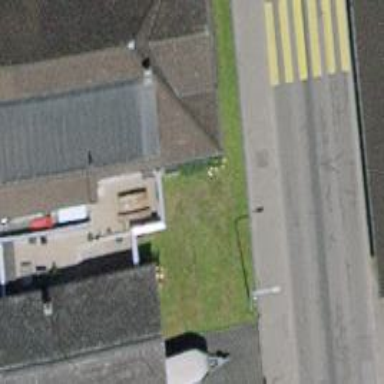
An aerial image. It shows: Entrance with barrier.